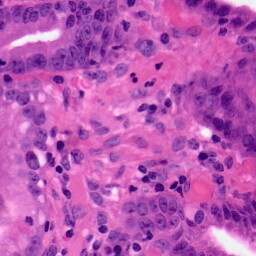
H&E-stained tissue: Pancreatic